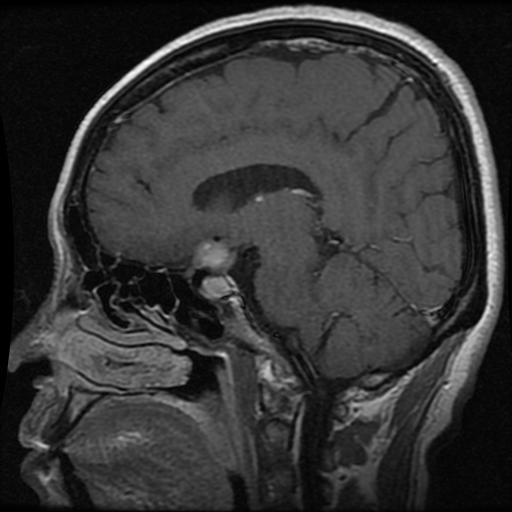
Label: pituitary